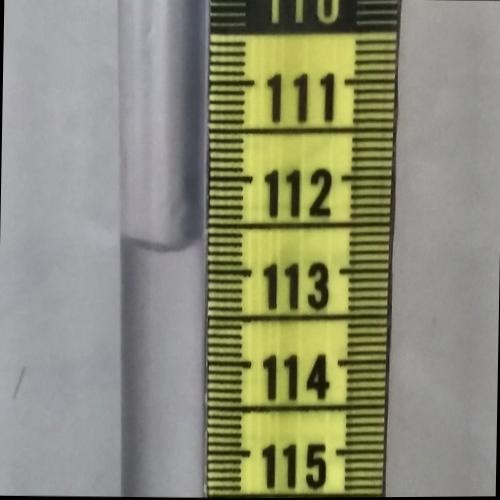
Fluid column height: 112.7 cm